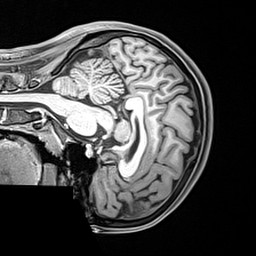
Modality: T1w
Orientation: sagittal
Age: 25
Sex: female
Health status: healthy
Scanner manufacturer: siemens
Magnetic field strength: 3 T
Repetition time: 2.4 s
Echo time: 0.00217 s